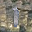
Label: 1